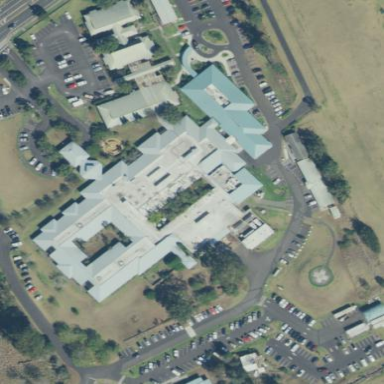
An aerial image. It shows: Hospital providing healthcare services.